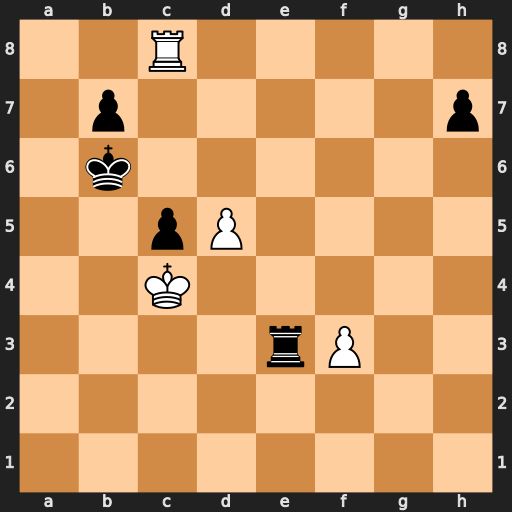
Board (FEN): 2R5/1p5p/1k6/2pP4/2K5/4rP2/8/8
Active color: w
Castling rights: -
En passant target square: -
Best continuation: d6 Rxf3 d7